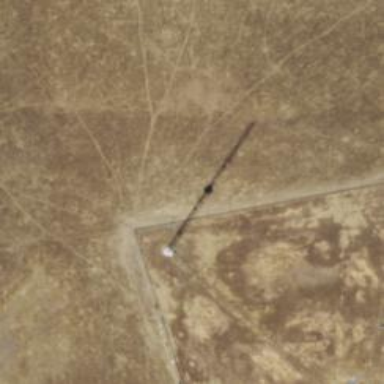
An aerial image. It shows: Man-made mast used for communication purposes.